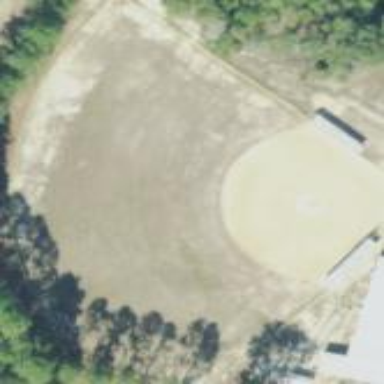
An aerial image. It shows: Grass pitch for baseball and softball leisure sports.